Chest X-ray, PA view. Patient: 48 years old, sex F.
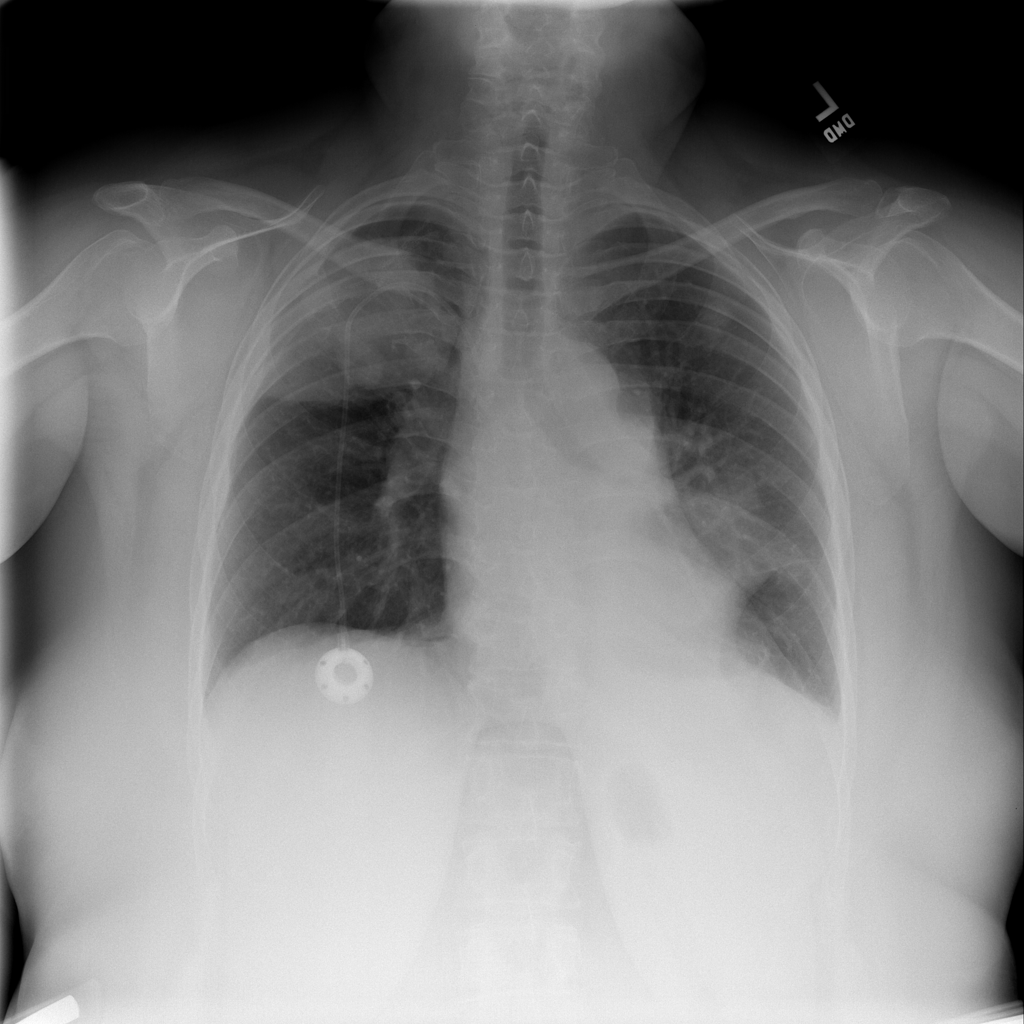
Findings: Mass